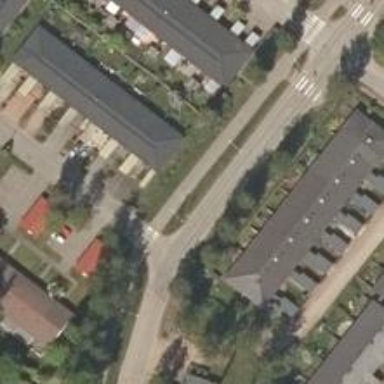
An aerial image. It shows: Asphalt cycleway with uncontrolled zebra crossing.